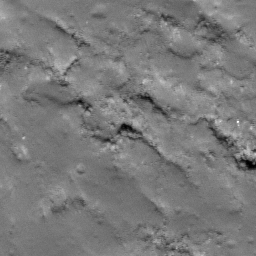
Pit: Lalande 3c
Host crater: Lalande
Host type: impact_melt
Lunar coordinates: latitude -4.531, longitude 351.49